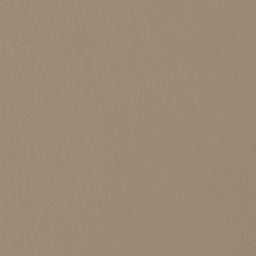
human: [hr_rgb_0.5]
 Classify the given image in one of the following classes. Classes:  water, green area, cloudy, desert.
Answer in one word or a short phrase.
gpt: cloudy